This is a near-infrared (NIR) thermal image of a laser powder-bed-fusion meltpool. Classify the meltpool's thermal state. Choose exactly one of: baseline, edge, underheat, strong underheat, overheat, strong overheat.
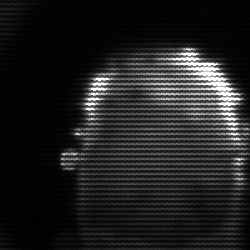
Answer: baseline